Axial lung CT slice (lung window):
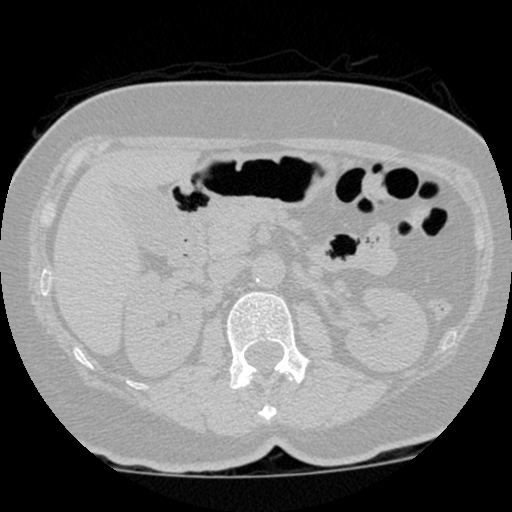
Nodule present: no